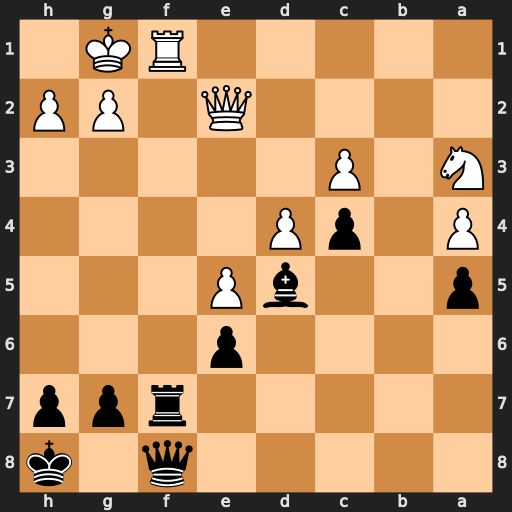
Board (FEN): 5q1k/5rpp/4p3/p2bP3/P1pP4/N1P5/4Q1PP/5RK1
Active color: b
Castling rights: -
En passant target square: -
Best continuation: Rxf1+ Qxf1 Qxa3